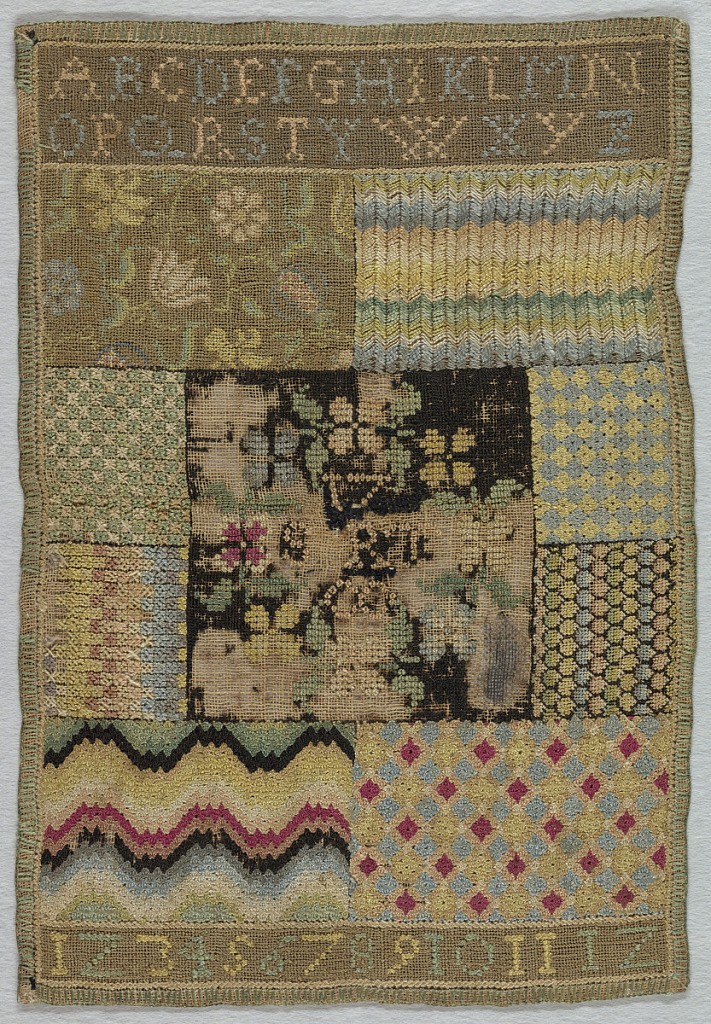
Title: Sampler
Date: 1700
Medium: silk embroidery, linen foundation Technique: tent, cross, eyelet, rococo and satin stitches on plain weave
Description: Alphabet and numerals arranged as cross borders at top and bottom; central panel with initials, date and flowers arranged by compartments with geometric and floral design.